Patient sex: M
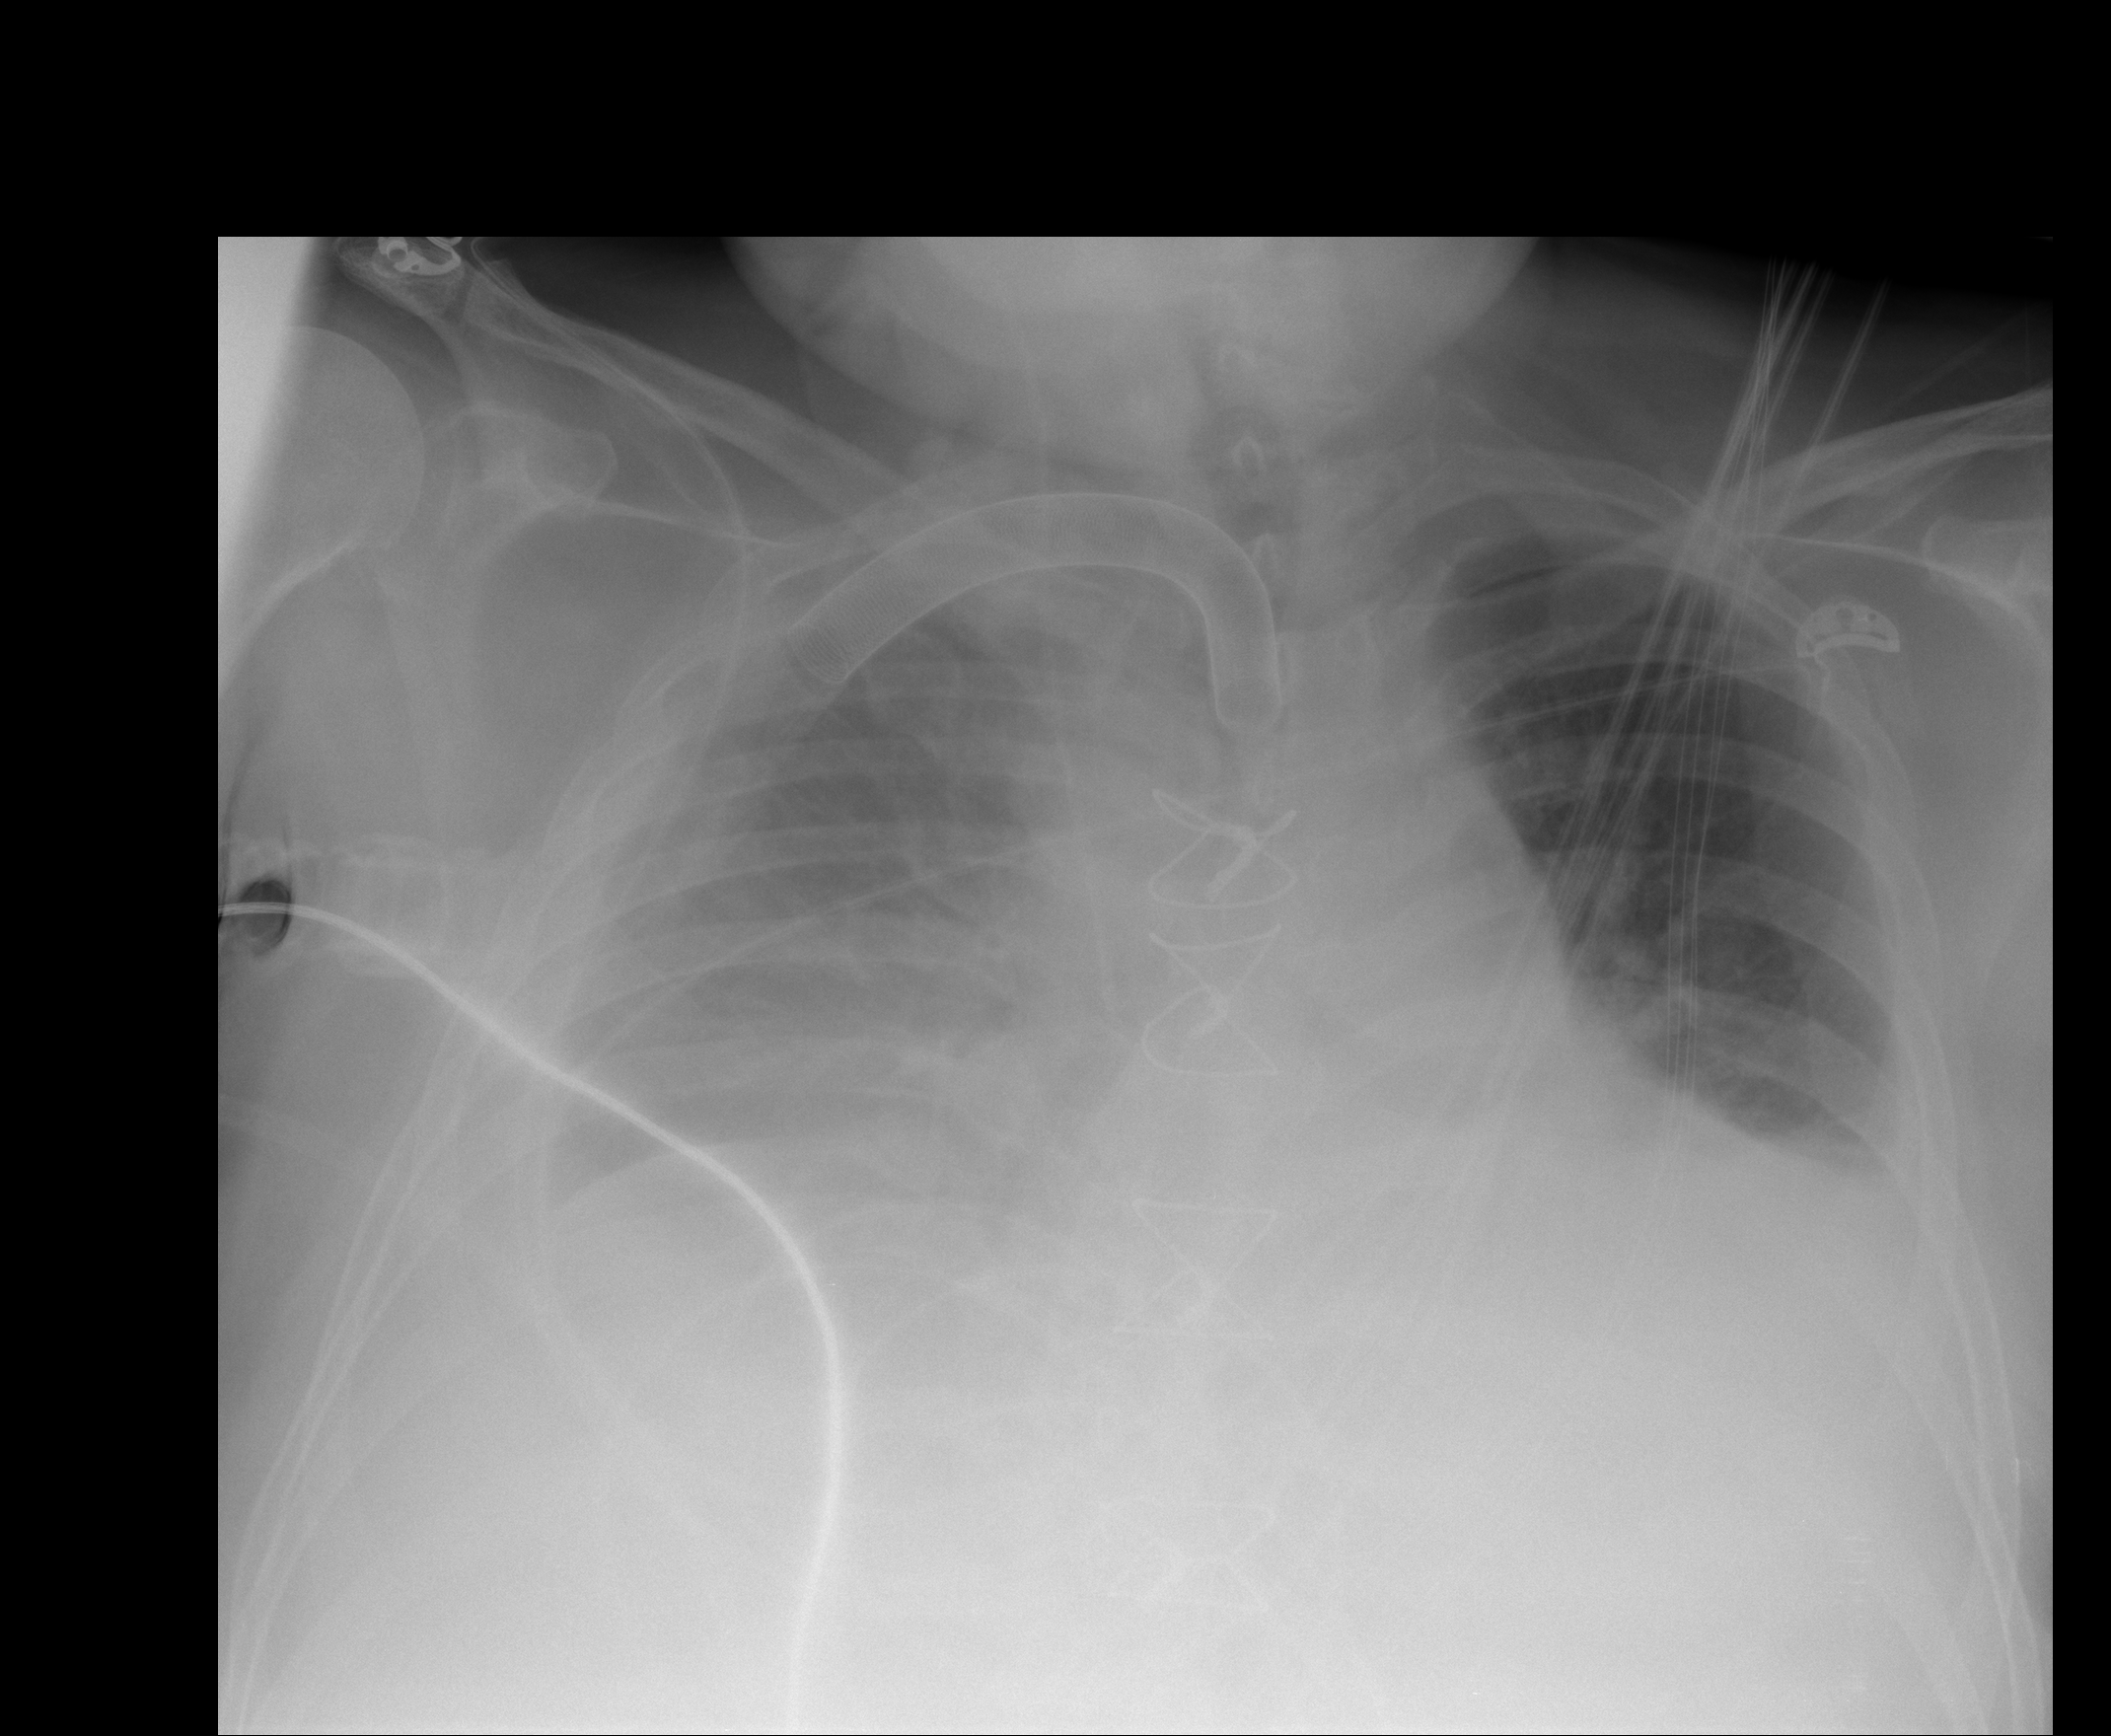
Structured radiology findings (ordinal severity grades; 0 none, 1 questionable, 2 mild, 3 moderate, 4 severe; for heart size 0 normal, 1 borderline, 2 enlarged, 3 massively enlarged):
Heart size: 2
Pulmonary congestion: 2
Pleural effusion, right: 4
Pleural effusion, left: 2
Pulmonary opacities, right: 1
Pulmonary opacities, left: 2
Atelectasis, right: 3
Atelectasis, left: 2